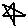
Label: star